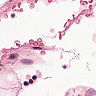
Metastatic tissue present: no